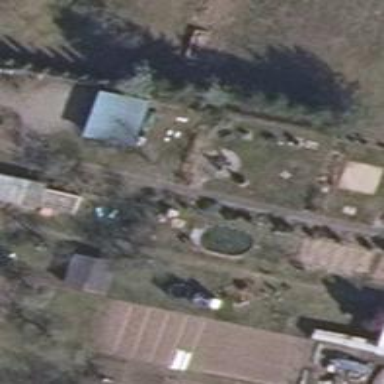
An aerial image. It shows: Swimming pool located in leisure land.